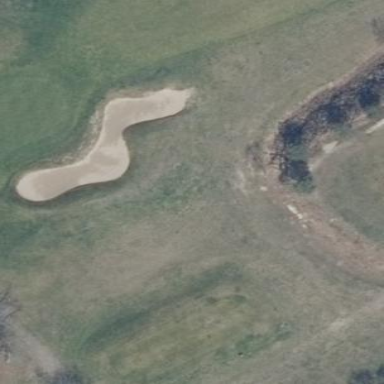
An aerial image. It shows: Bunker on golf course.